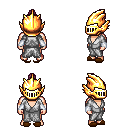
a pixel art fantasy rpg character, male body template, human, light skin, white robe, gold greaves, white blonde short topknot hairstyle, gold helm, white cloth bracers, brown slippers, four views (front, back, left, right), 2x2 character sprite sheet, small pixel art, hard edges, no anti-aliasing